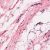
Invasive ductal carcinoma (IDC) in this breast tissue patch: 0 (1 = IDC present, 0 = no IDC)